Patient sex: M
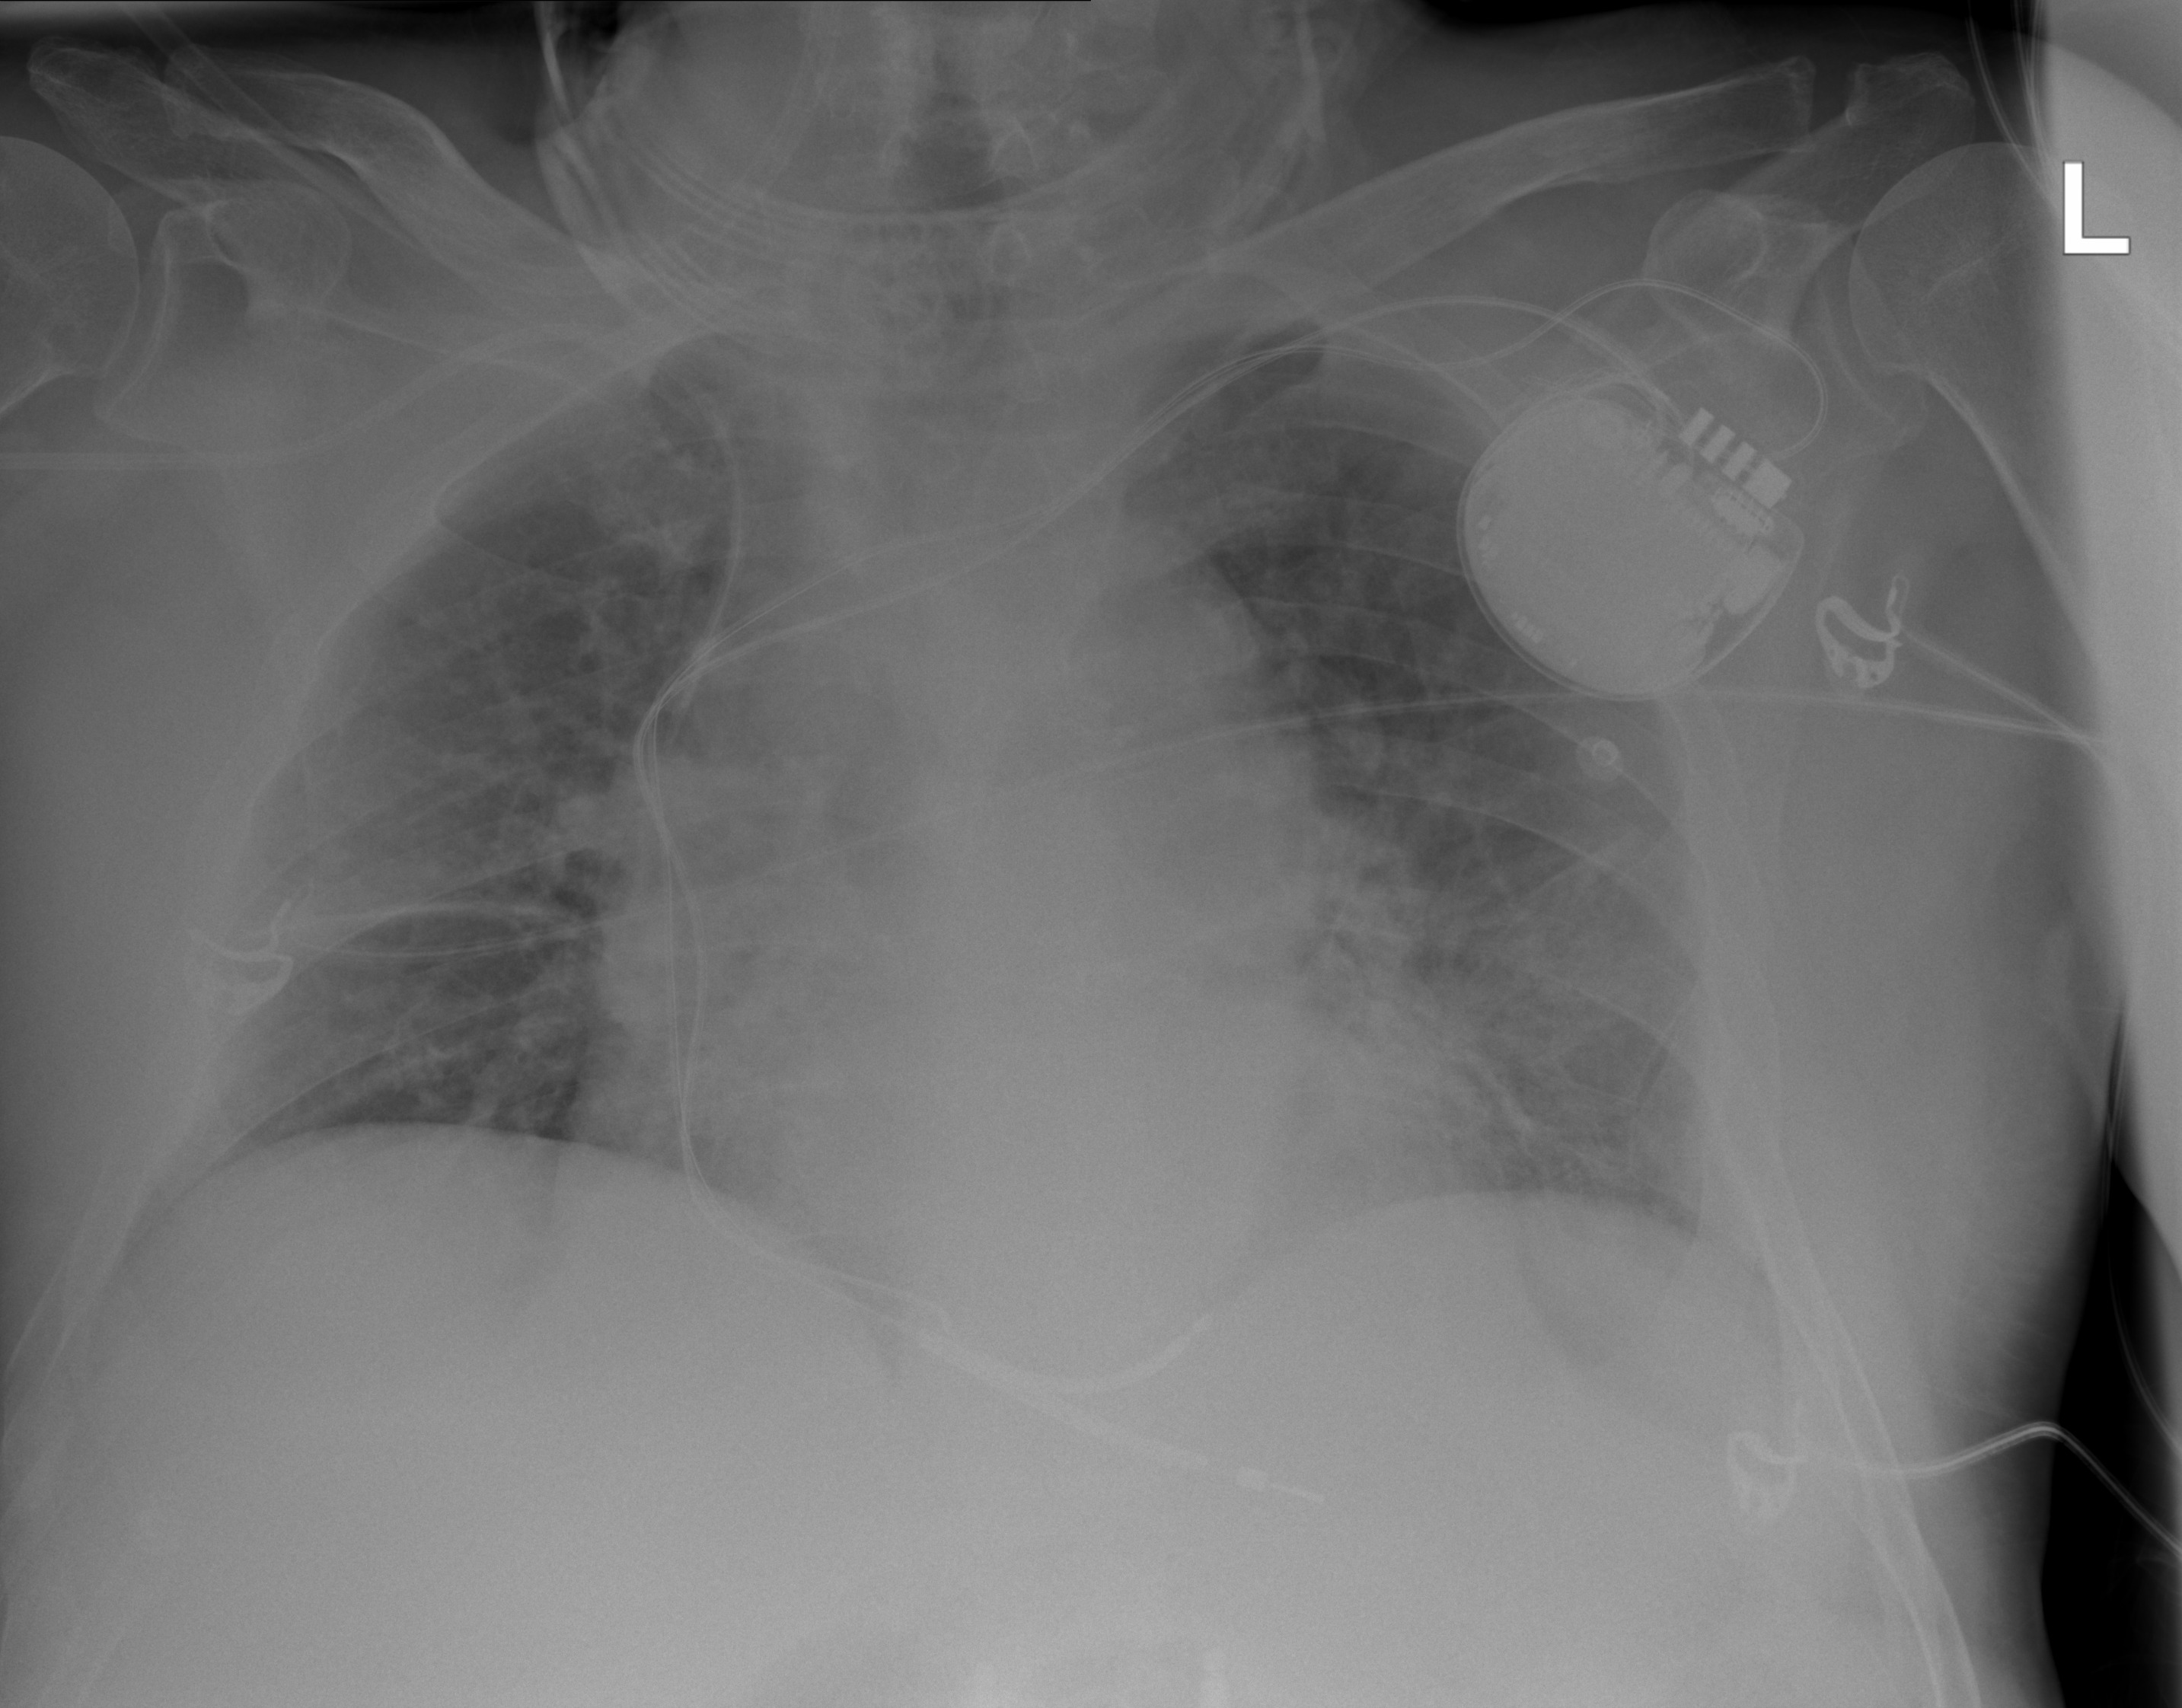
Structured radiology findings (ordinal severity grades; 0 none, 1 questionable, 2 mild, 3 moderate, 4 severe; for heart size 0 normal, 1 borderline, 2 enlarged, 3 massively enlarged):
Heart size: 2
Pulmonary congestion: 2
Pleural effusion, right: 2
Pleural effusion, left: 2
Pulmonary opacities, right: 2
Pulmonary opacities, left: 2
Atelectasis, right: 0
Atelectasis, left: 2